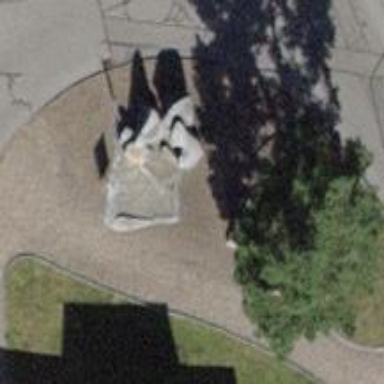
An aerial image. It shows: Fountain.